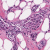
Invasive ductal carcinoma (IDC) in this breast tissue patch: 1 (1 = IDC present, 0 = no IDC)